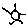
Label: sun